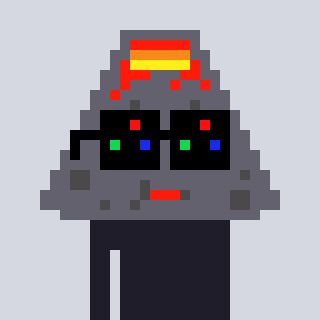
a pixel art character with square black sunglasses, a volcano-shaped head and a grayscale-colored body on a cool background